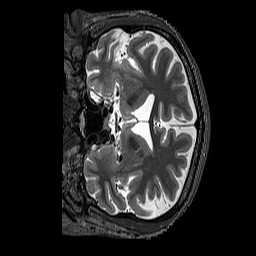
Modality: T2w
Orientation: coronal
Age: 63
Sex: male
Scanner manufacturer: siemens
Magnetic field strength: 3 T
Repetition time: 3.2 s
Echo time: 0.567 s